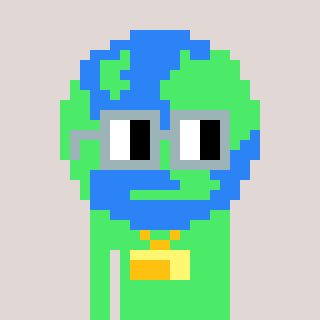
a pixel art character with square dark gray glasses, a earth-shaped head and a teal-colored body on a warm background